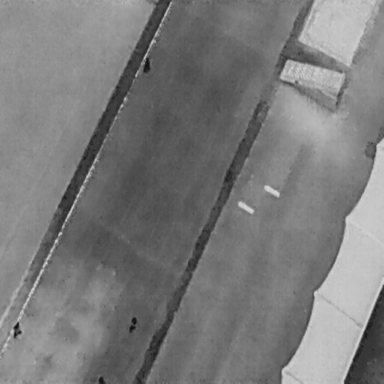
There are four People in the infrared image.